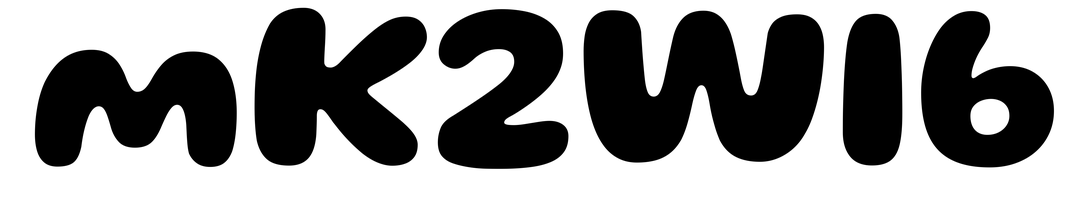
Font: Gluten_Bold